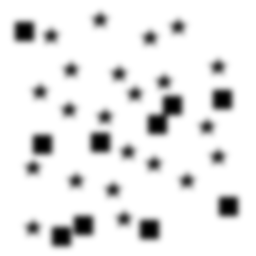
Squares: 10
Triangles: 0
Stars: 22
Total shapes: 32